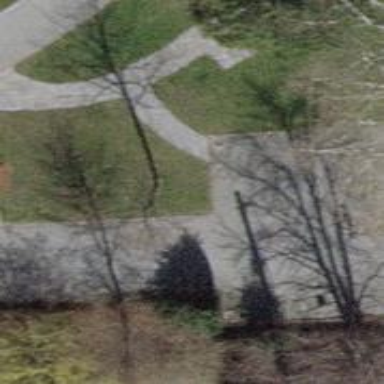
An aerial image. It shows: Footway made of paving stones.